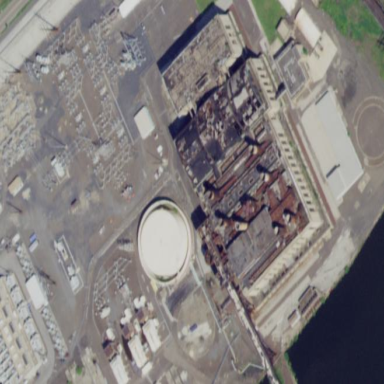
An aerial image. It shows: Industrial power plant with the landuse set as industrial.